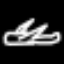
Label: airplane